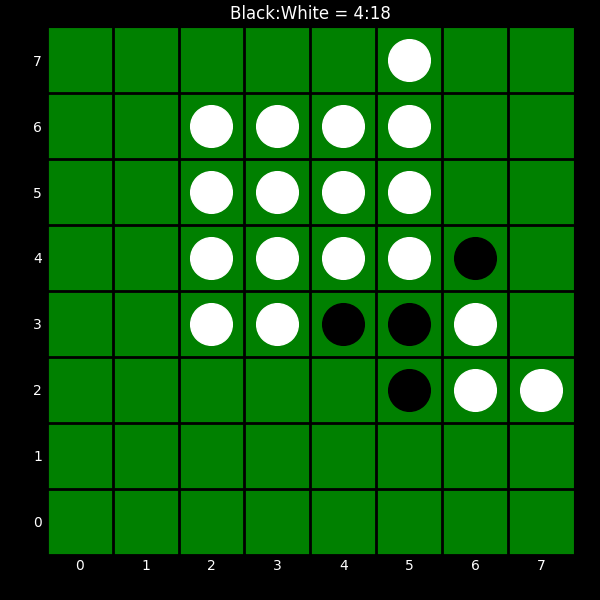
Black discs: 4
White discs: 18